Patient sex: F
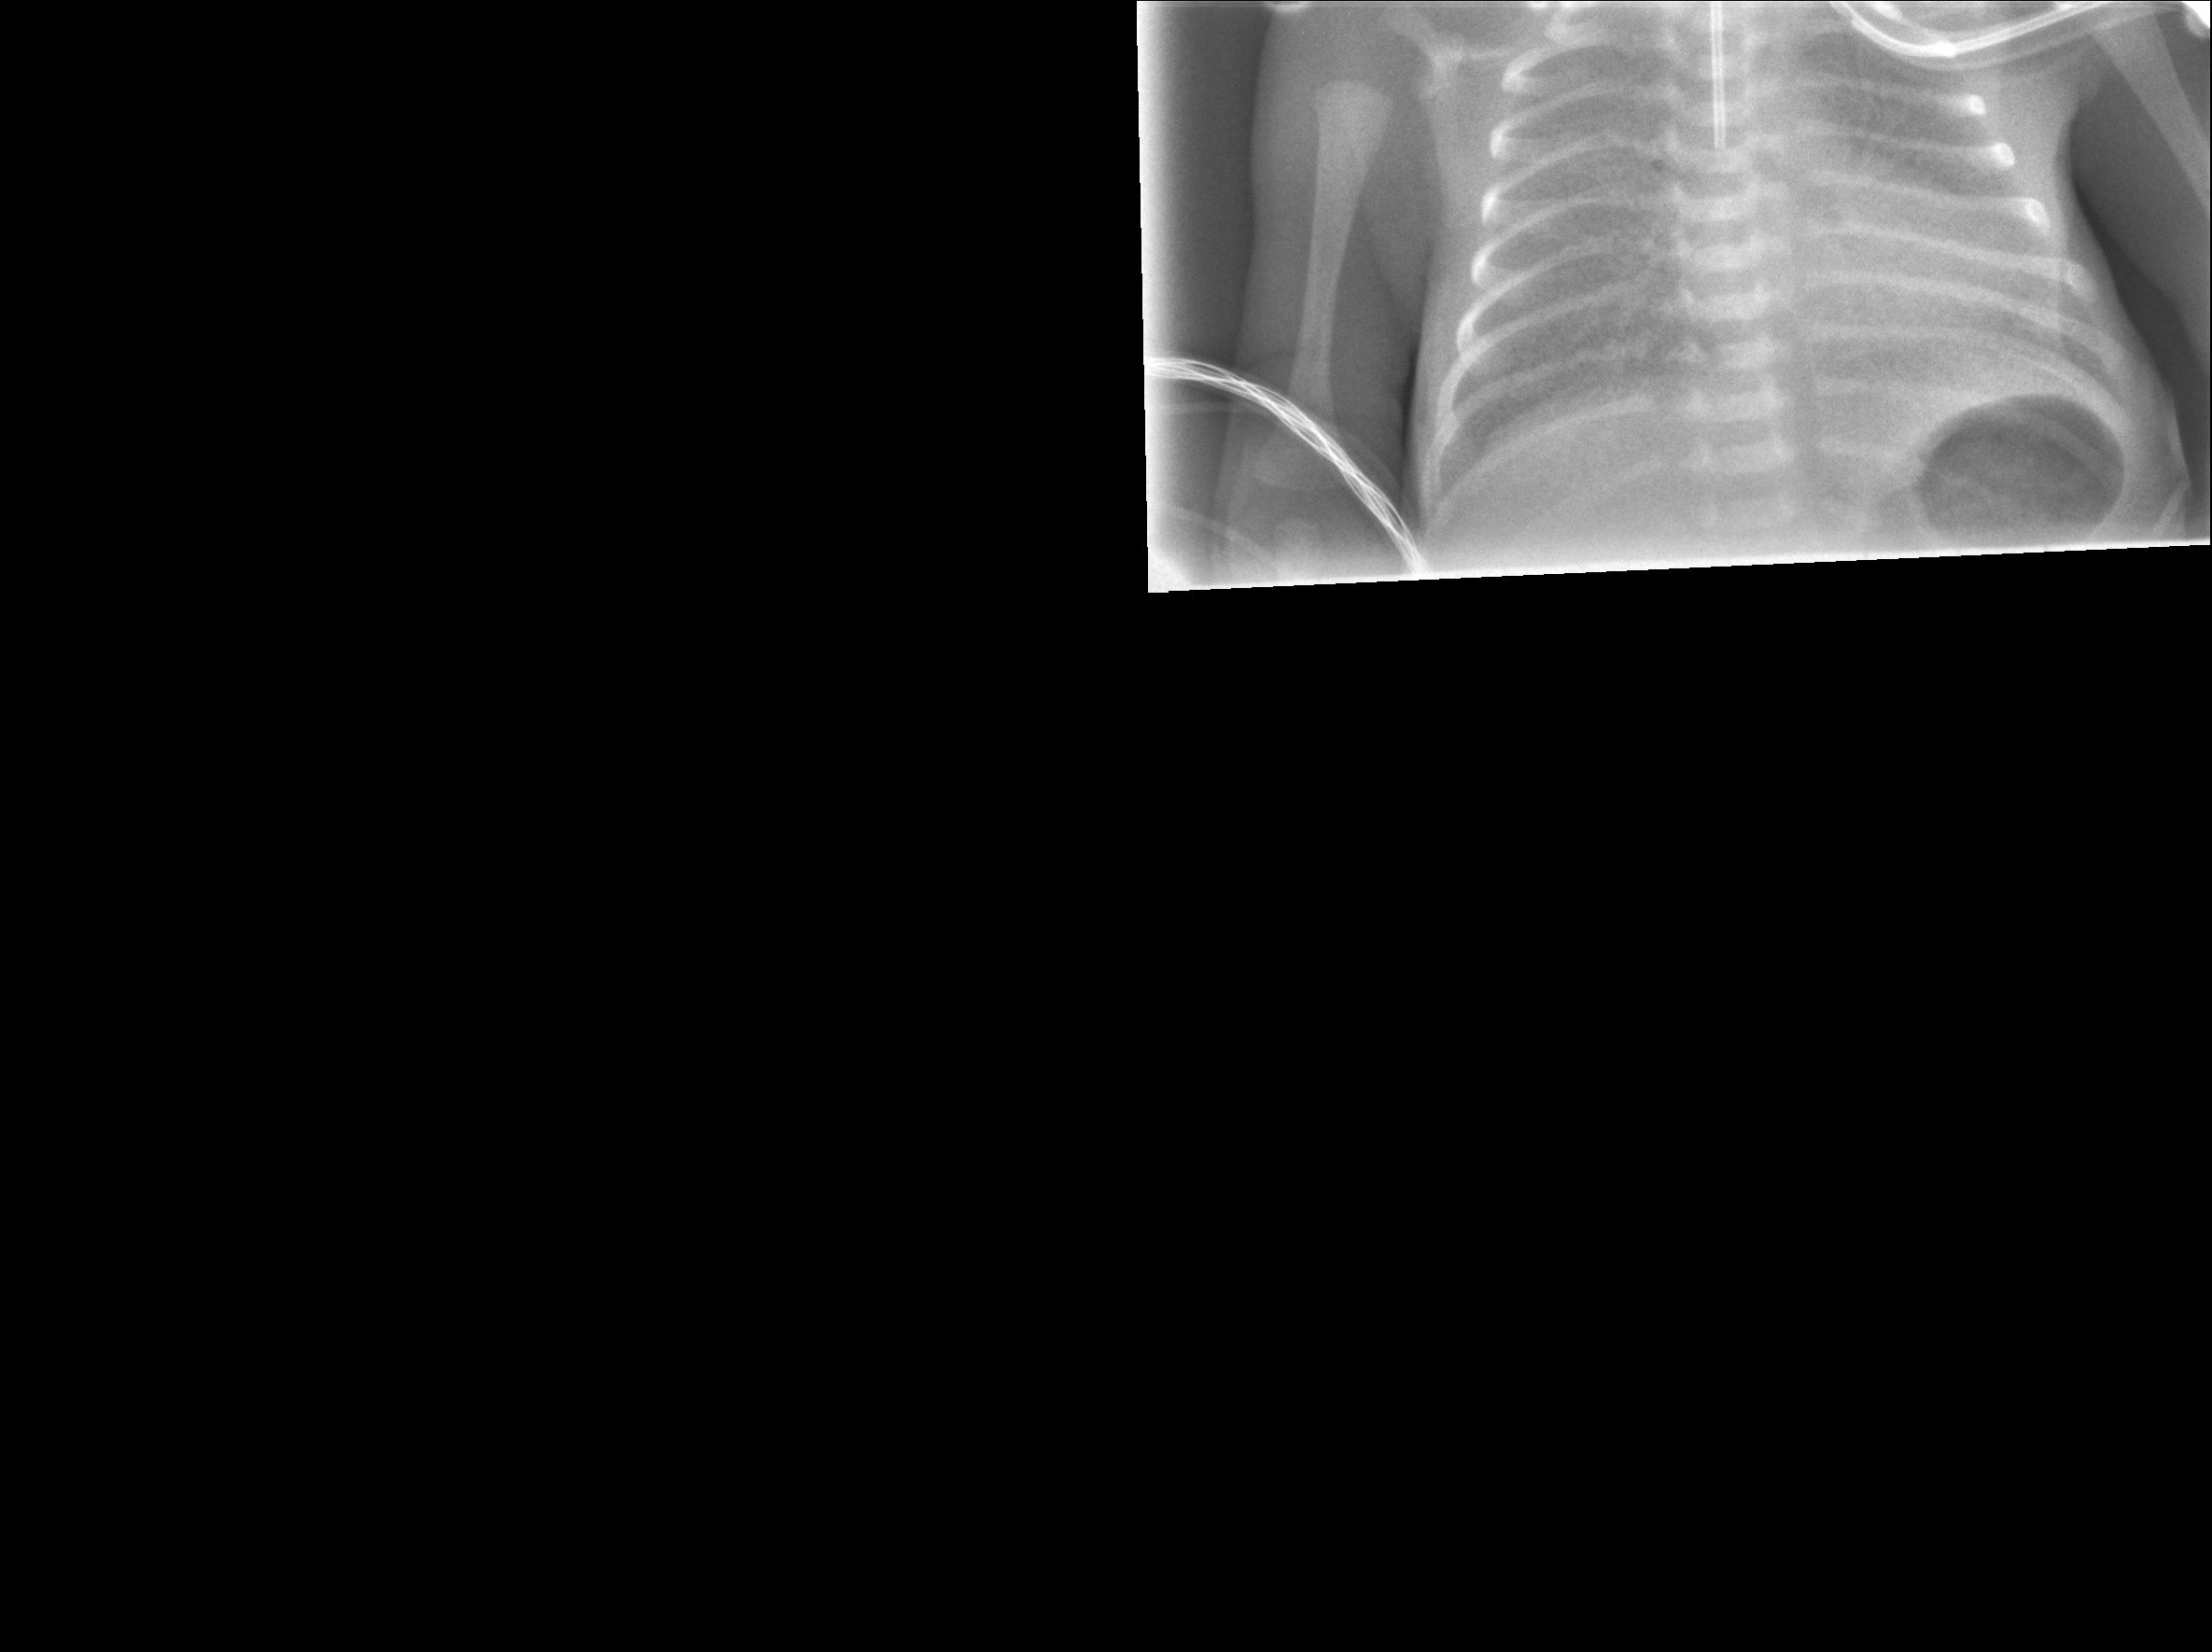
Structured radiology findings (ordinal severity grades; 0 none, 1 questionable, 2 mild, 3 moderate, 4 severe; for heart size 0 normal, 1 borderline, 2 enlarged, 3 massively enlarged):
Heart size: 0
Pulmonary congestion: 0
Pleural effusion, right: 0
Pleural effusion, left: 0
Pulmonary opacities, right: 2
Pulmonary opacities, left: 2
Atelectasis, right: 2
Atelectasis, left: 2